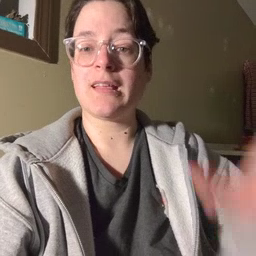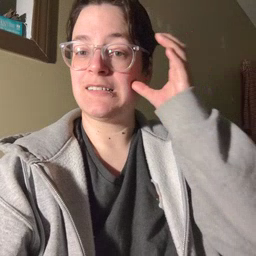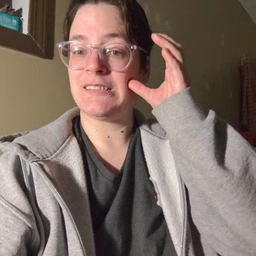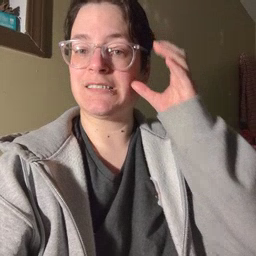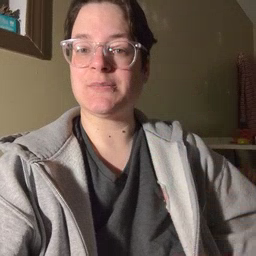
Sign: listen